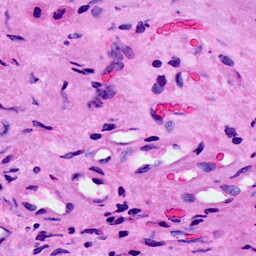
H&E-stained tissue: Breast